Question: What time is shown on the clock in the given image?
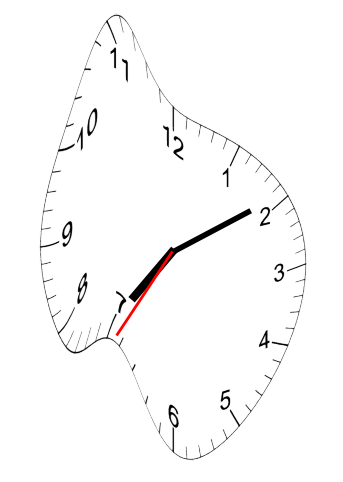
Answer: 07:09:35